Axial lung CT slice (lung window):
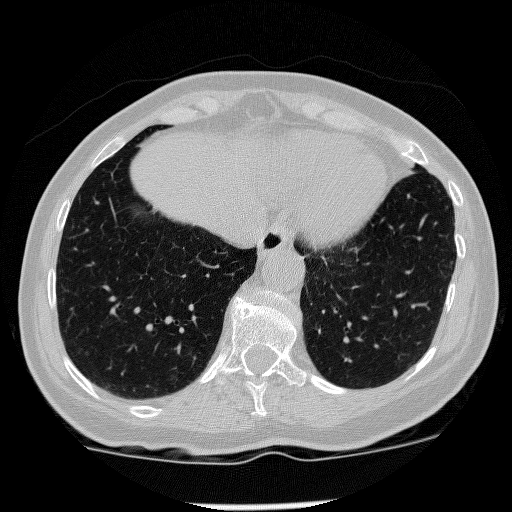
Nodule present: no